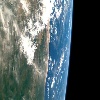
Label: land